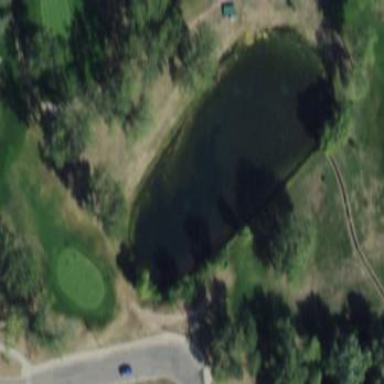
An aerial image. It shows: Scenic view of water hazard on golf course. The natural water feature adds beauty to the landscape.